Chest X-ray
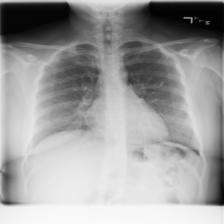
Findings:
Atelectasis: negative
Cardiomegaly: negative
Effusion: negative
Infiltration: negative
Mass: negative
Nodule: negative
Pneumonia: negative
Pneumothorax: negative
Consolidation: negative
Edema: negative
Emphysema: negative
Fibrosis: negative
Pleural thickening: negative
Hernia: negative